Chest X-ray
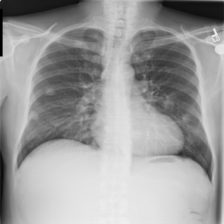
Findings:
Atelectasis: negative
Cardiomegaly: negative
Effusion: positive
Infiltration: negative
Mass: negative
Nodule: positive
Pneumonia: negative
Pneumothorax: negative
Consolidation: negative
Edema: negative
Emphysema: negative
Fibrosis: negative
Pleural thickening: negative
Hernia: negative